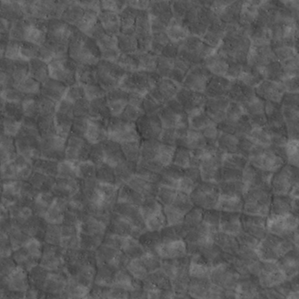
Label: non_frost